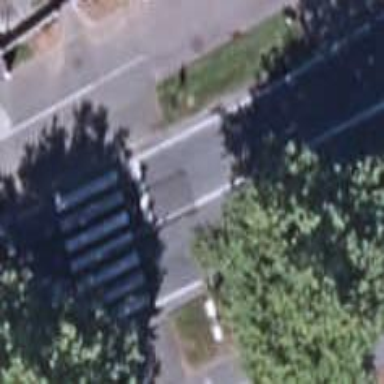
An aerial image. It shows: Marked crossing on the road.